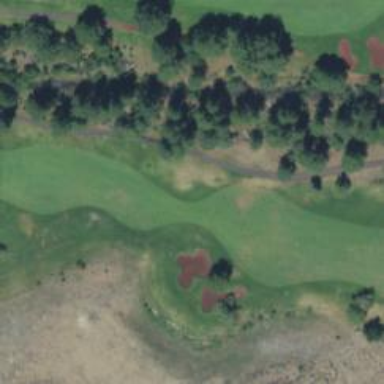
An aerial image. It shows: View of golf hole.